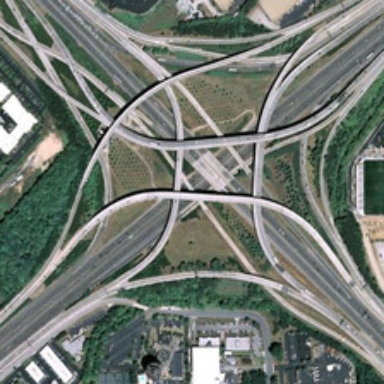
Some buildings and green trees are near a complicated viaduct .